Interaction volume radius: 5 \u00c5
Interaction volume height: 30 \u00c5
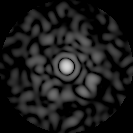
Disorder parameter: 0.8218